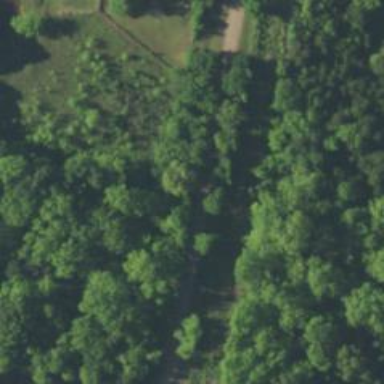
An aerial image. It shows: Culvert tunnel.